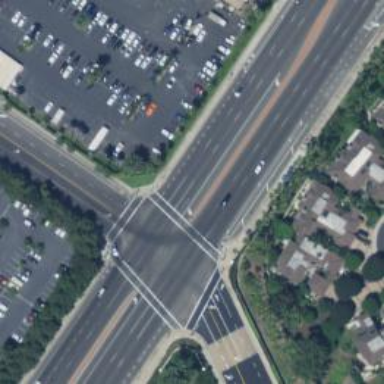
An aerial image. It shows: Primary link highway with asphalt surface.